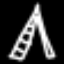
Label: The Eiffel Tower